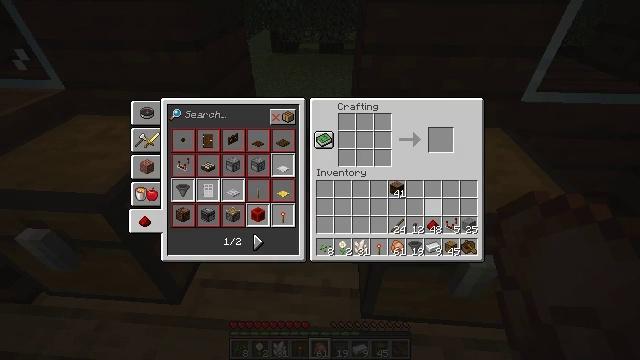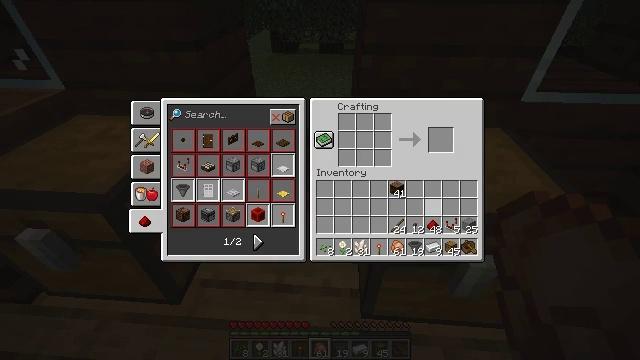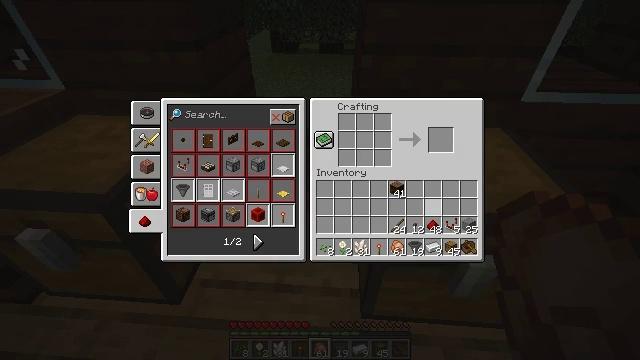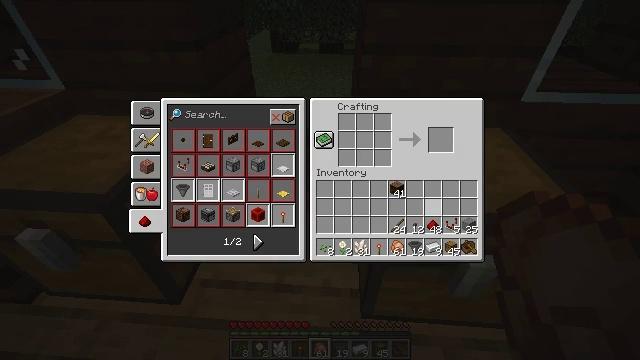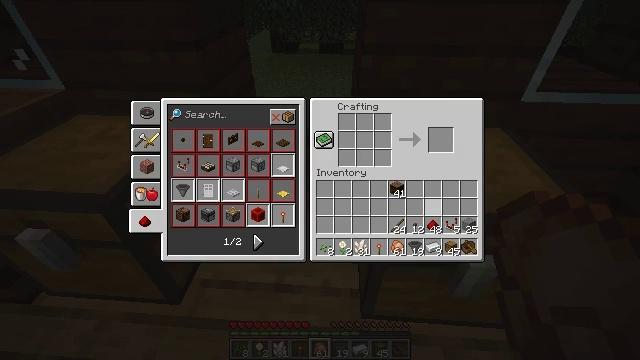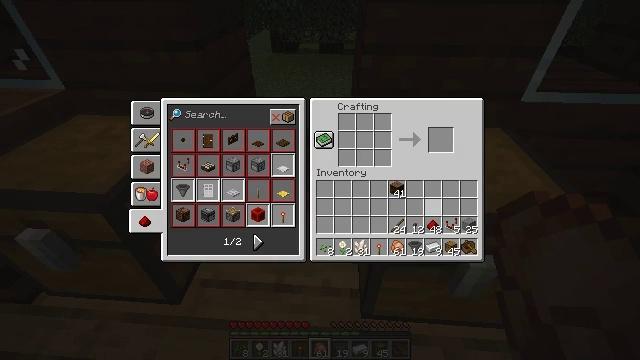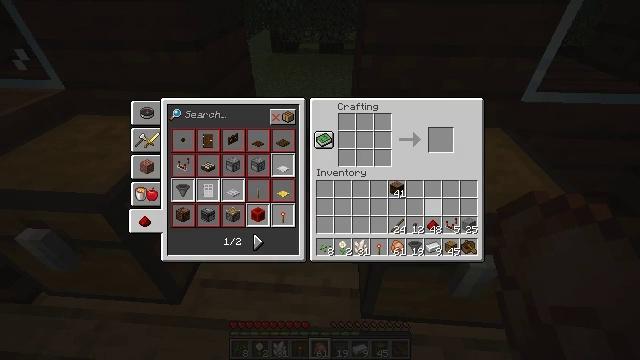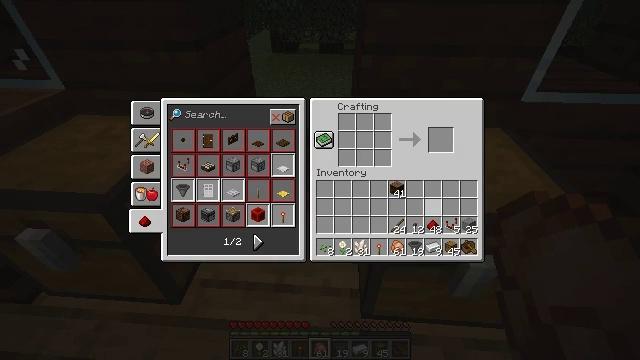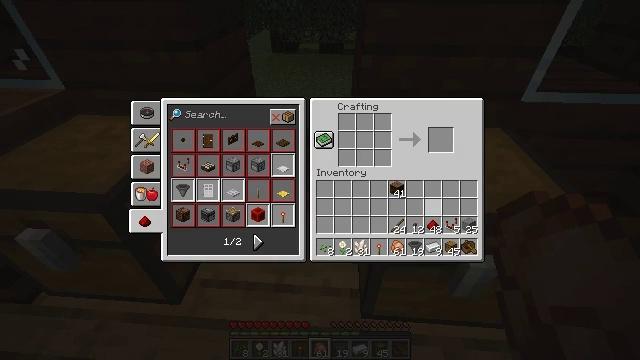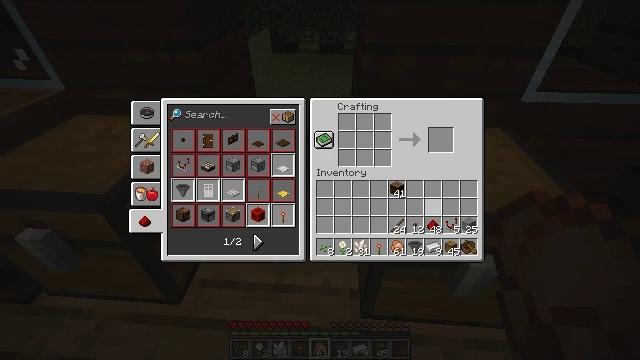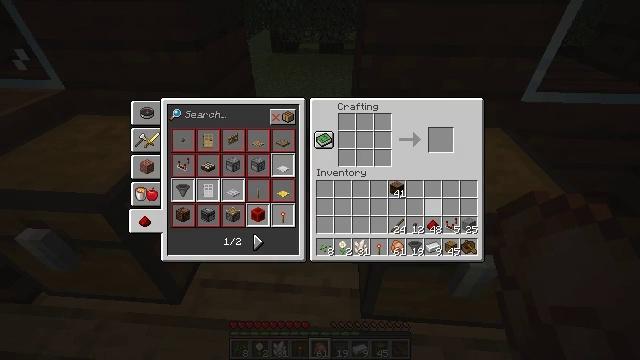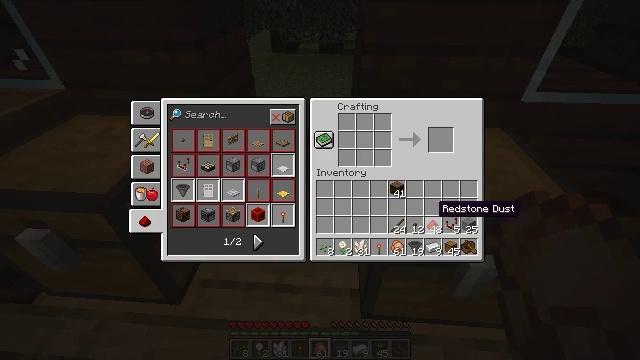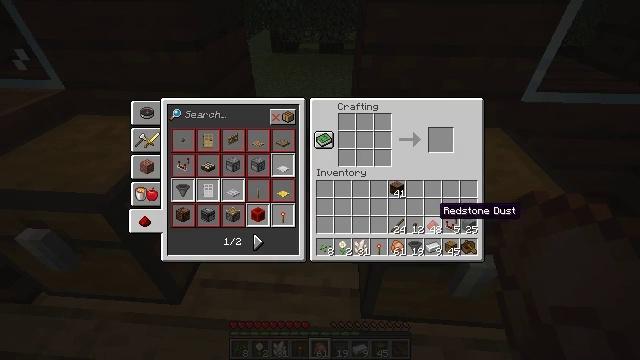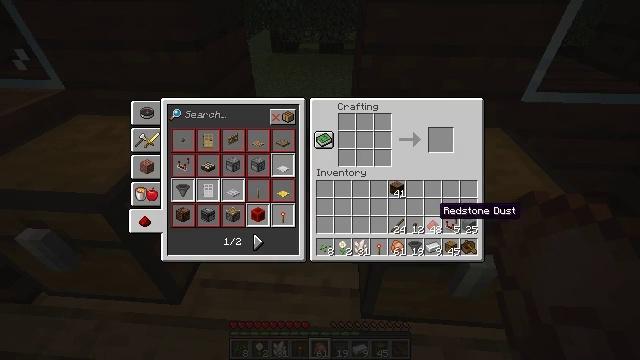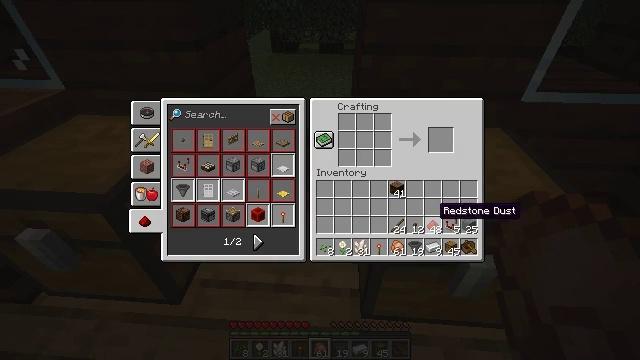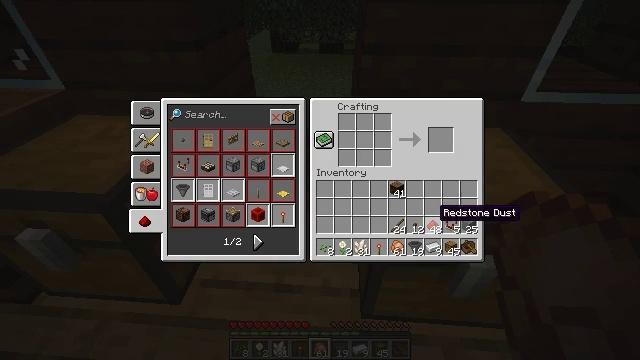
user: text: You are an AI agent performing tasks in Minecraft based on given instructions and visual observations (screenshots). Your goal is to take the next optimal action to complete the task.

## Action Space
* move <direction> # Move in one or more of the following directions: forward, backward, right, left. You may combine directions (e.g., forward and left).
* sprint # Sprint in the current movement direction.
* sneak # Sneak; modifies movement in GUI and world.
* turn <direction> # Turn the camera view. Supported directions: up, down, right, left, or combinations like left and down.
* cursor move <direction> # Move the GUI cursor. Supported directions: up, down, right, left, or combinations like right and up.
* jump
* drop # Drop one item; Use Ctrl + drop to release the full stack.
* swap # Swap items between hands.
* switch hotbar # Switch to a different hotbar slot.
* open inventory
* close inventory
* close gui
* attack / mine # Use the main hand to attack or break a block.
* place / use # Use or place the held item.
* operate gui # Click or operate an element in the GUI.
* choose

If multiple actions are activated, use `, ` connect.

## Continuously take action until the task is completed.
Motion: motion action
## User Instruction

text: Get a redstone torch by using stick and redstone dust.
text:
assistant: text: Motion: no_op
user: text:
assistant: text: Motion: no_op
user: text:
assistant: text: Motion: no_op
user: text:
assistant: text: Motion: no_op
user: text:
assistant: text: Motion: no_op
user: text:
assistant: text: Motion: no_op
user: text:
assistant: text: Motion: no_op
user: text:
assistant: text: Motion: no_op
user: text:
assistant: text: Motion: no_op
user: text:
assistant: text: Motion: no_op
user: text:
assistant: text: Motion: no_op
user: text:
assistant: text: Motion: no_op
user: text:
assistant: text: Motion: no_op
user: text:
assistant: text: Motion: no_op
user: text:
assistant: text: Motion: no_op
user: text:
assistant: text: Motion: no_op
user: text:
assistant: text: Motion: no_op
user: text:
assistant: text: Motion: no_op
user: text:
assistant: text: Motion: no_op
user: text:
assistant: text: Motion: no_op
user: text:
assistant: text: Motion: operate gui
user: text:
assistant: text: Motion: operate gui
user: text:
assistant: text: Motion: cursor move left and up
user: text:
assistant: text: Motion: cursor move left and up
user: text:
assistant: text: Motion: cursor move up
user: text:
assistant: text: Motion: no_op
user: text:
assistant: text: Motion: no_op
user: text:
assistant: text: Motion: no_op
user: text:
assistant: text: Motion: no_op
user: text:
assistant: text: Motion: no_op